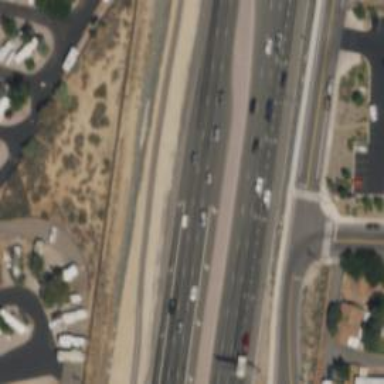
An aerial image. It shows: Asphalt trunk highway with separate sidewalk and cycle track. The road also functions as expressway.